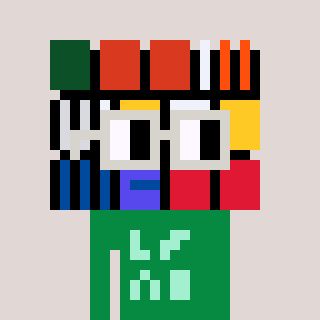
a pixel art character with square light gray glasses, a abstract-shaped head and a green-colored body on a warm background